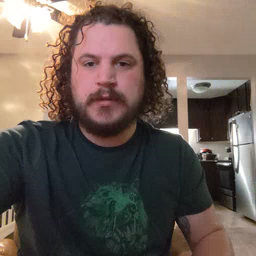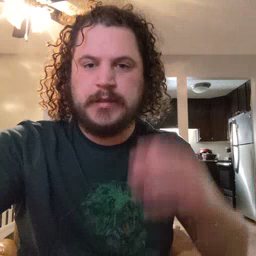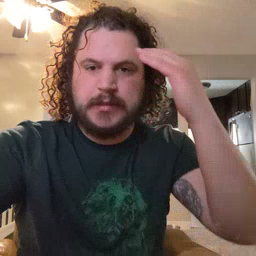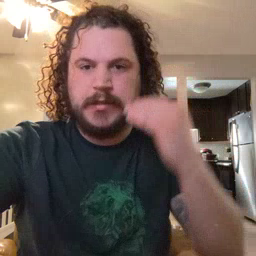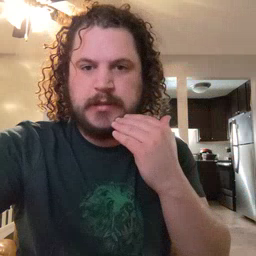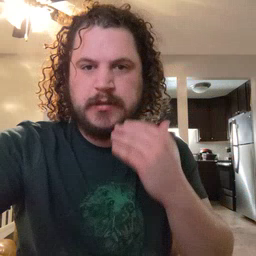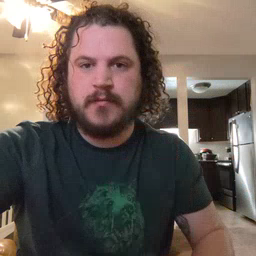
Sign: head